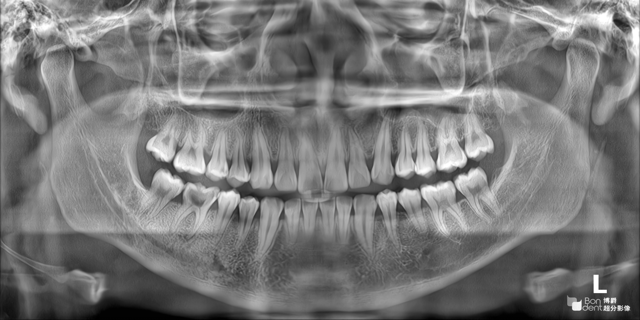
adult